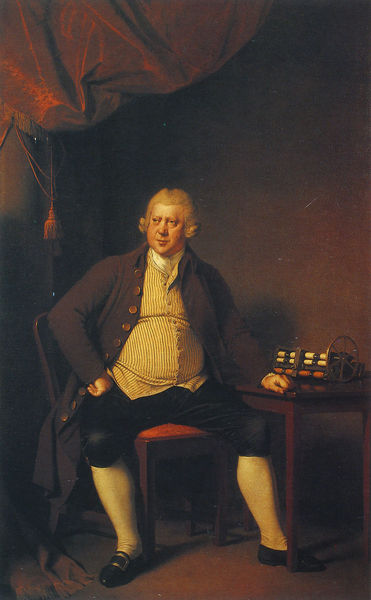
Titel: Sir Richard Arkwright
Künstler: Joseph Wright
Institution: Privatsammlung
Schlagwörter: dunkel, gemälde, mann, sitzen, braun, haar, mund, raum, schwarz, stuhl, tisch, zimmer, rot, hemd, kragen, bildnis, herr, portrait, vorhang, haare, mantel, locken, rund, perücke, schuhe, hosen, rad, dick, kordel, socken, bauch, knie, knöpfe, knopfleiste, weste, schnalle, schuche, strümpfe, maschine, gerät, kniebundhose, perrücke, breitbeinig, feist, erfinder, weiße socken, vo, rhnag